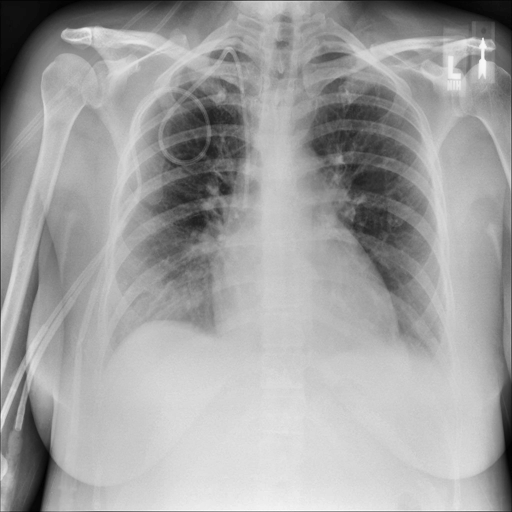
Finding: NORMAL